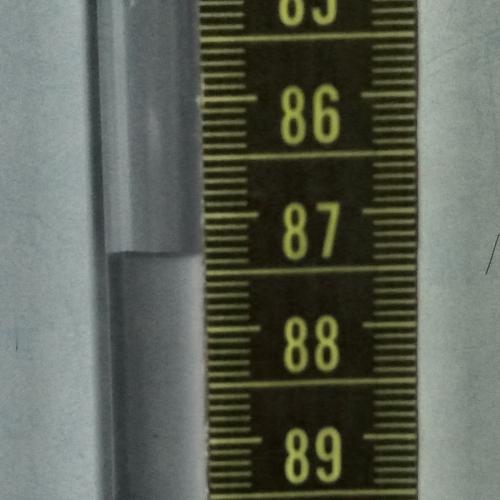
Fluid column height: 87.3 cm